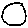
Label: moon